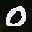
Label: 0